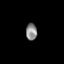
Tissue: prostate
Cell type: Others
Senescence score: 0.7495
Nuclear area (px): 185
Mean DAPI intensity: 138.043